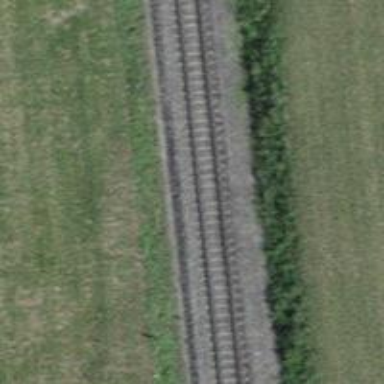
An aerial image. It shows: Narrow-gauge railway track with electrified contact line. The railway has one track.